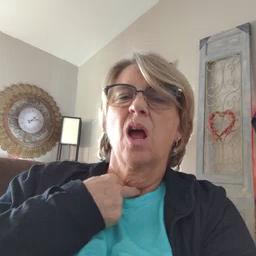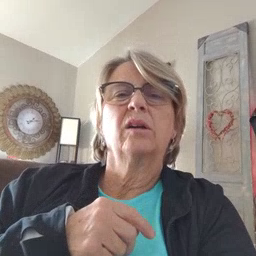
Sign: stuck